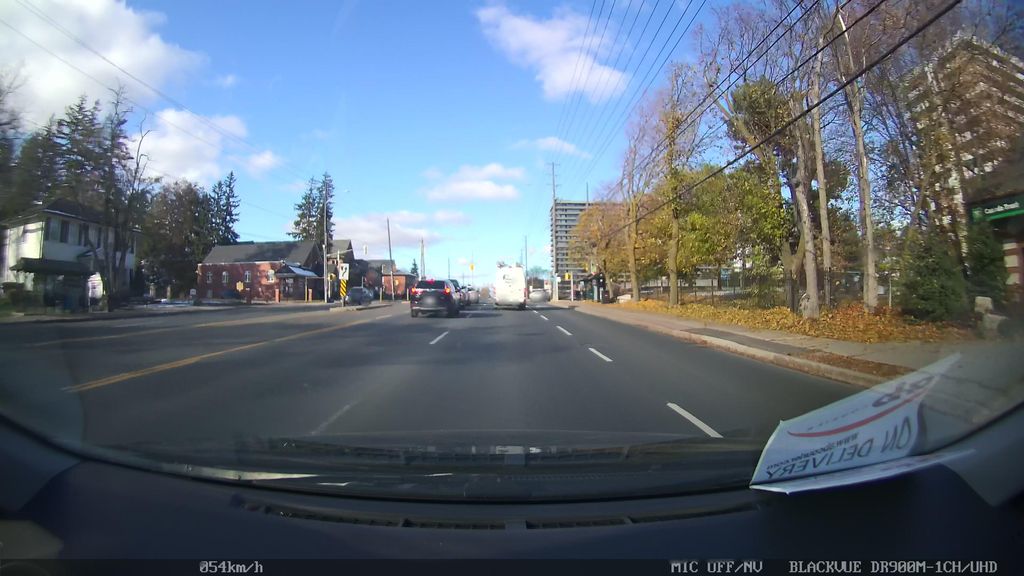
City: toronto